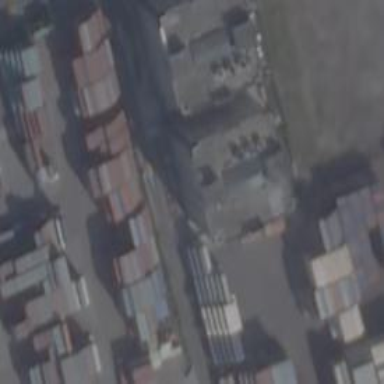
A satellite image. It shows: Commercial building.